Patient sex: M
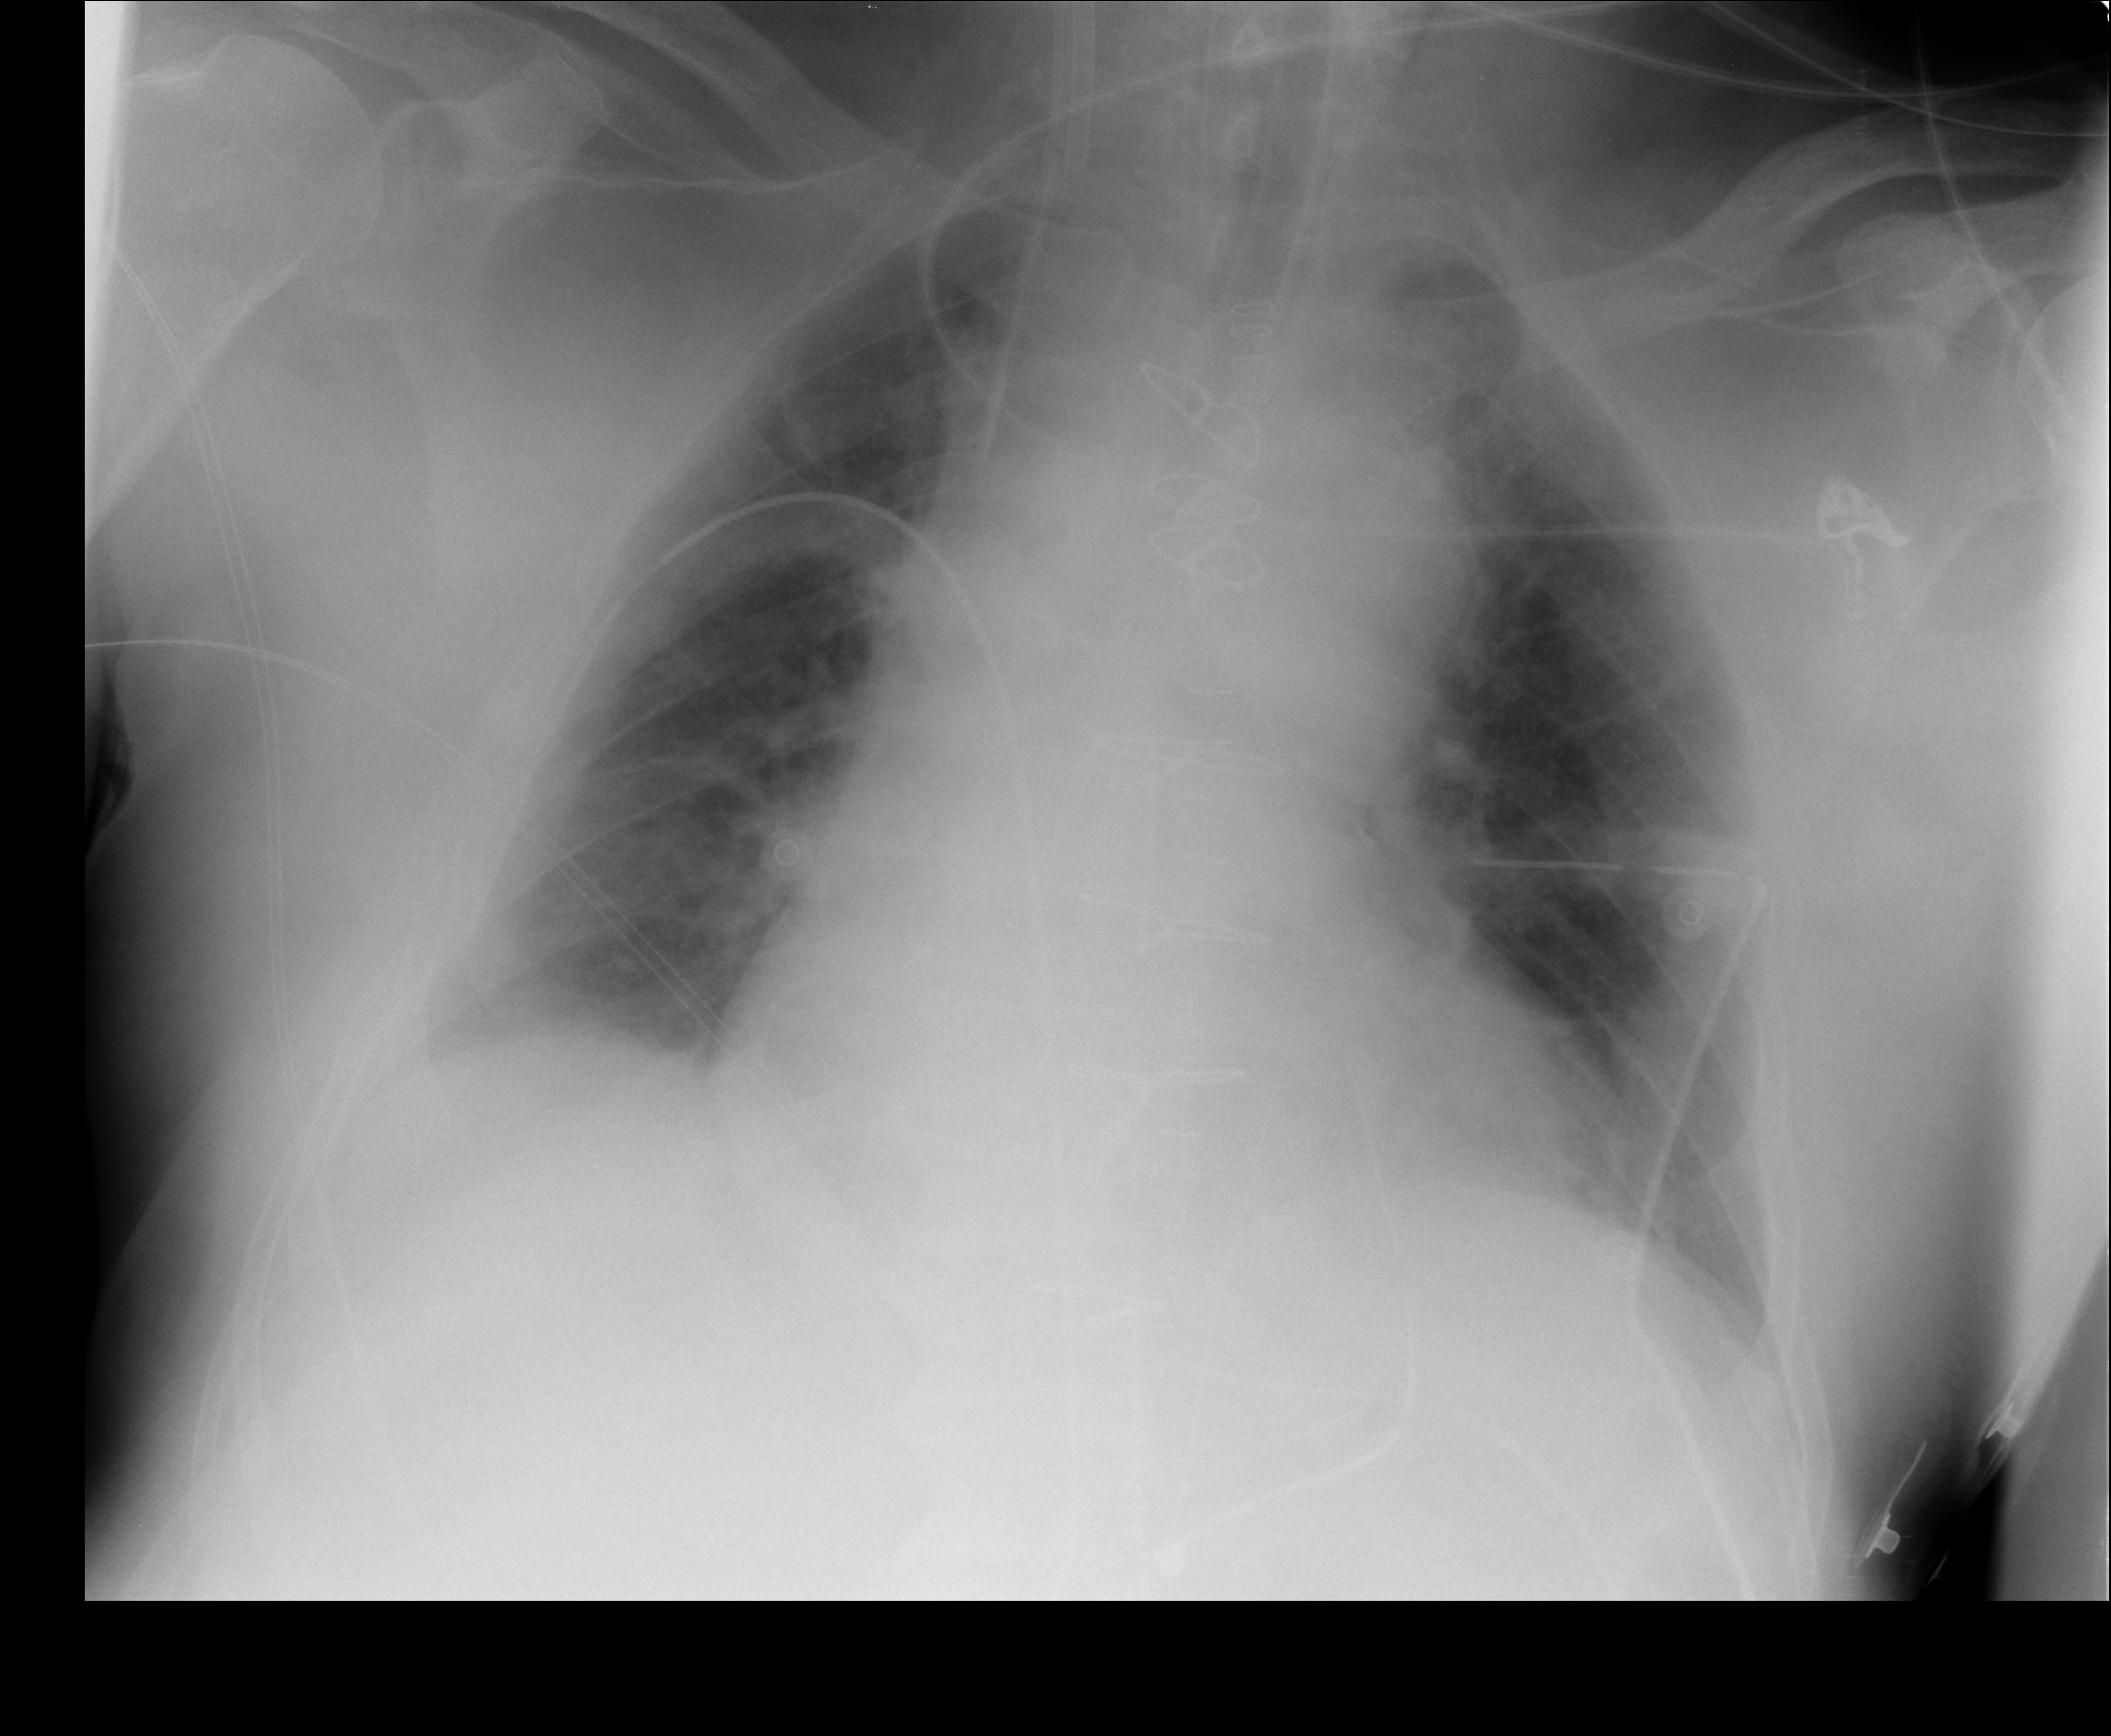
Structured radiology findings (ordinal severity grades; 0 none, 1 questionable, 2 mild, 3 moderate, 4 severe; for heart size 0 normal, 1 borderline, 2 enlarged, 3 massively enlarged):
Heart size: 2
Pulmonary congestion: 2
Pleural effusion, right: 2
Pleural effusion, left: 0
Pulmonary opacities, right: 0
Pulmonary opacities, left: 0
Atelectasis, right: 2
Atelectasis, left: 2